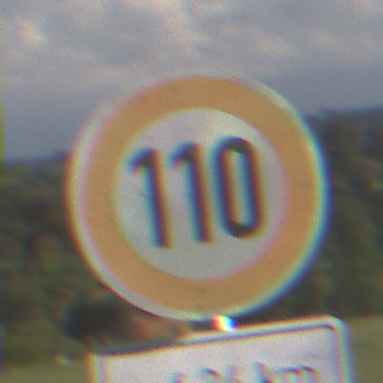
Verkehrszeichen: Geschwindigkeit110
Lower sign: LaengeEinerStrecke6
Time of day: MorningAfternoon
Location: Outdoor (Nature)
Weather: PartlyCloudy
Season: NotSpecified
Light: Natural